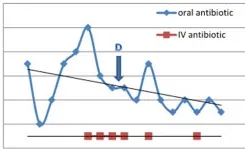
Clinical course of the patient before desensitization and under long-term therapy with colomycin. (D) Number of antibiotic courses in years 2002-2019-before and after desensitization. D-Desensitization: 06.2010.
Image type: pathology (immunostaining)